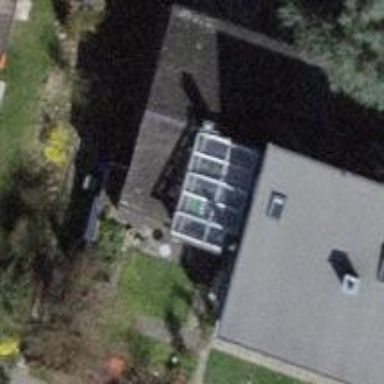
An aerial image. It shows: Residential building.